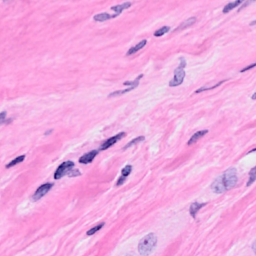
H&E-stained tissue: Breast